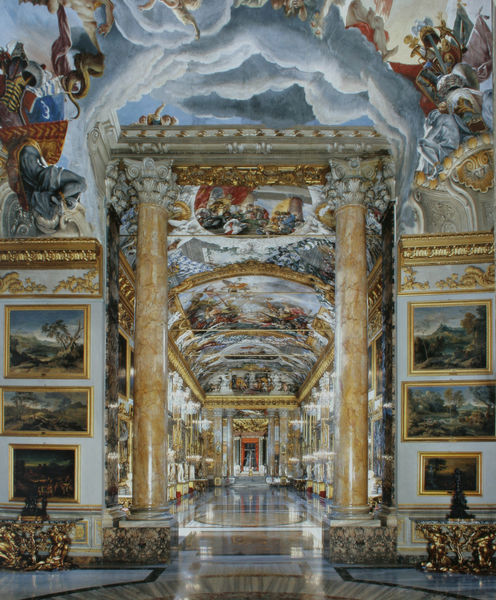
Titel: Grande Galleria; Blick aus der Sala inferiore
Künstler: Giovanni Paolo Schor
Standort: Rom
Institution: Palazzo Colonna
Schlagwörter: blau, gemälde, himmel, wolken, gelb, menschen, fenster, hell, licht, marmor, raum, säule, säulen, tür, weiss, rot, schloss, wolke, malerei, ornament, architektur, barock, rahmen, bild, innenraum, spiegelung, kirche, sonne, boden, gold, decke, renaissance, rokoko, rund, engel, statue, bilder, bilderrahmen, perspektive, saal, dekoration, glanz, dekor, ornamente, verzierung, wandmalerei, glänzend, lüster, stuck, durchgang, innenansicht, tiefe, poliert, tor, galerie, halle, foto, fotografie, photographie, fussboden, gang, gewölbe, schlachten, palast, schwert, kunst, pracht, heer, architrav, kapitell, photo, portal, residenz, zentral, fresken, baldachin, konsole, fresko, museum, basis, korinthisch, joch, illusion, schaft, polliert, polierung, kapitel, akanthus, versailles, deckenmalerei, barok, palst, illusionistisch, deckengewölbe, illusionismus, raumflucht, heer], k, mandmalerei